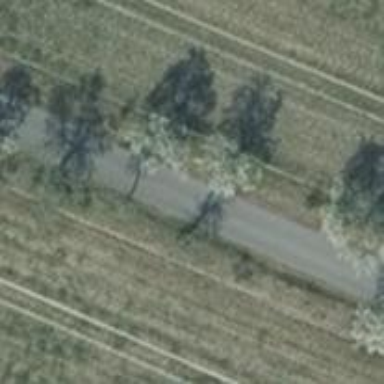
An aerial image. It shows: Row of deciduous broadleaved trees.